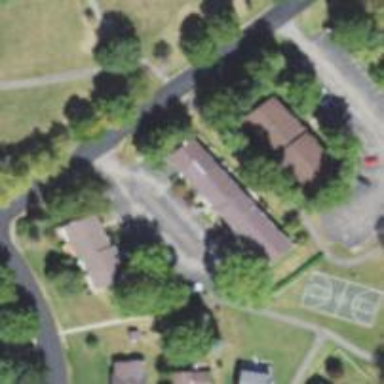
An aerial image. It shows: Simple house.